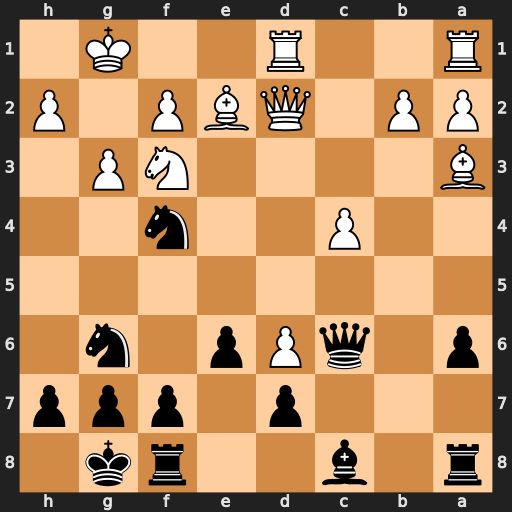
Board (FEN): r1b2rk1/3p1ppp/p1qPp1n1/8/2P2n2/B4NP1/PP1QBP1P/R2R2K1
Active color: b
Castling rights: -
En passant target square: -
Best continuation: Nxe2+ Qxe2 Bb7